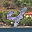
Label: 4